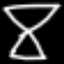
Label: hourglass